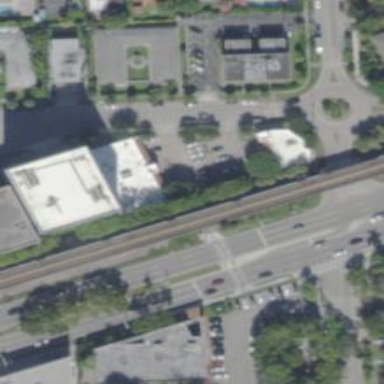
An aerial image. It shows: Asphalt road with separate sidewalk. The road is classified as trunk highway.